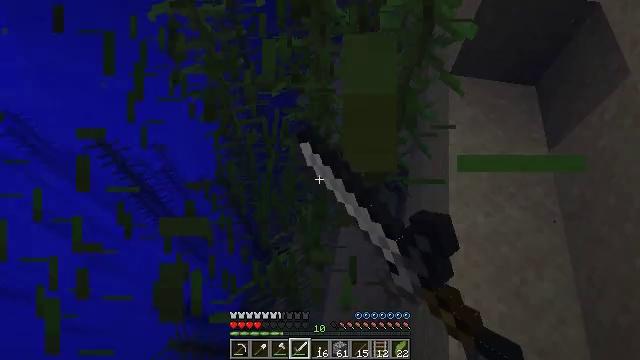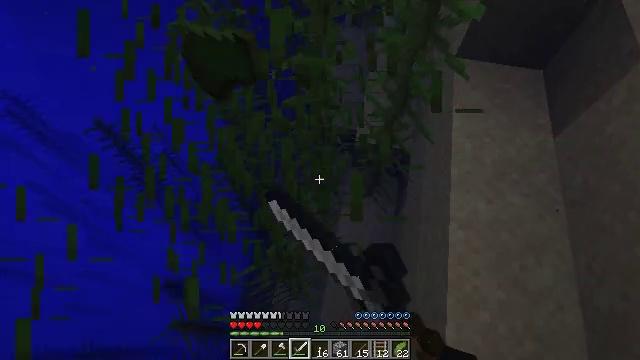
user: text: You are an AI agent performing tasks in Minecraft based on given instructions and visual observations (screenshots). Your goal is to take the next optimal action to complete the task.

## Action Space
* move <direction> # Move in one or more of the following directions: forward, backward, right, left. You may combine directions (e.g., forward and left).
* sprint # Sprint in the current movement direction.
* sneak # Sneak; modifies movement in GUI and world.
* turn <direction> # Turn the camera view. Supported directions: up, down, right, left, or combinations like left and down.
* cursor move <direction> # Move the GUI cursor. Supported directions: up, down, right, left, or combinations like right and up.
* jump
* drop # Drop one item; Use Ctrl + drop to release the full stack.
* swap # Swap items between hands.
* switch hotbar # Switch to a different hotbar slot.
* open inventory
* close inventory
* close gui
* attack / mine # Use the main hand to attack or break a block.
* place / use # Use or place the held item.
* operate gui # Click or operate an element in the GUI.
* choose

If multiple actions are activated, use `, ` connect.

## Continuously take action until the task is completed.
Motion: motion action
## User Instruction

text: Collect kelp plant from the sea.
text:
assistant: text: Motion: turn down, attack / mine
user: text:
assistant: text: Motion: attack / mine